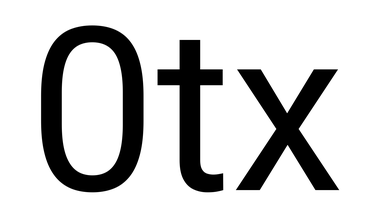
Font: Roboto_Regular